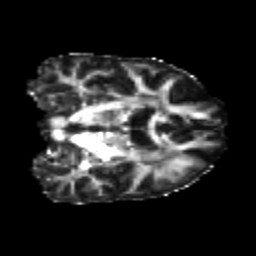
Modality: FA
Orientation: coronal
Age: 23
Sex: female
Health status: healthy
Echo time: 0.074 s